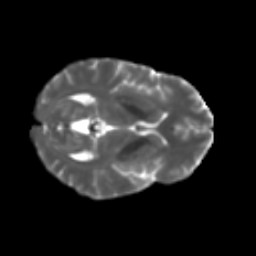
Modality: T2w
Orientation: axial
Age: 54
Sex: female
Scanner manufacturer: ge
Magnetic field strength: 3 T
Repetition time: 7.8 s
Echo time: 0.0606 s